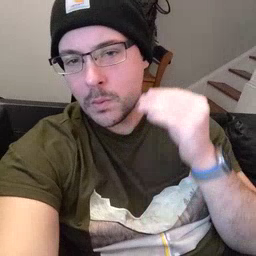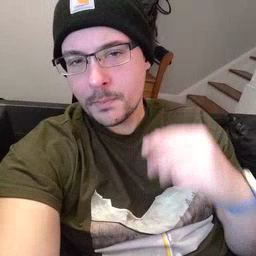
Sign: home